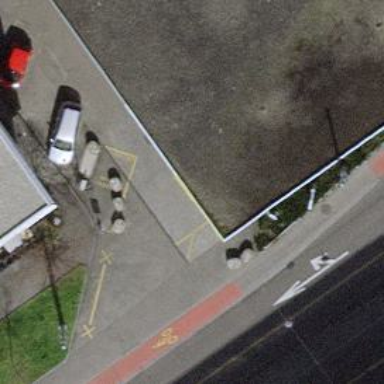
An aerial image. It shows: Driveway service road with building passage tunnel.